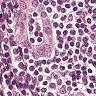
Metastatic tissue present: yes